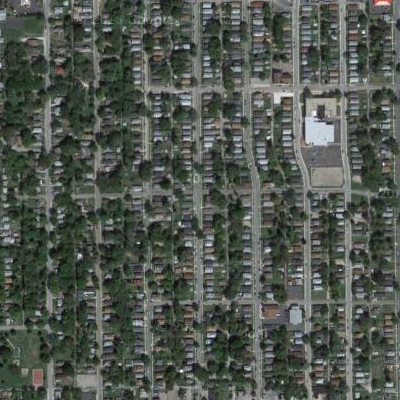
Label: fResident